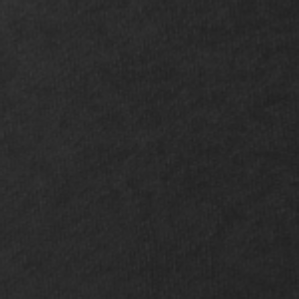
Label: frost